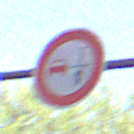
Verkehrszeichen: VerbotUeberholenEinspurigeFahrzeuge
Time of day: Midday
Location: Roofed (Underpass)
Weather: Clear
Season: NotSpecified
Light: Natural